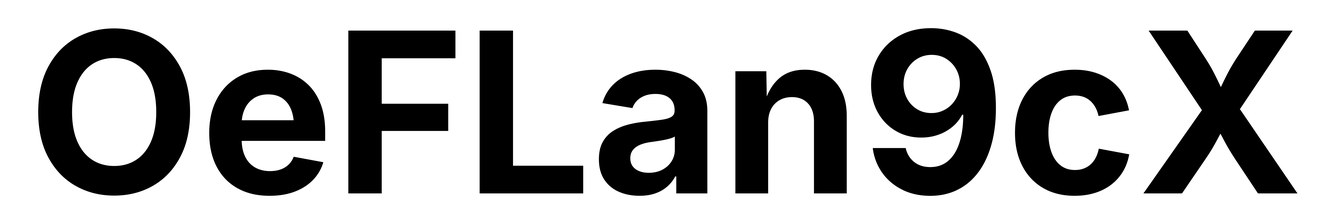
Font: Inter_Bold